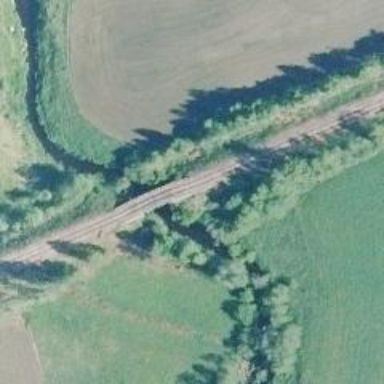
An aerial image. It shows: Bridge with railway tracks of class A.